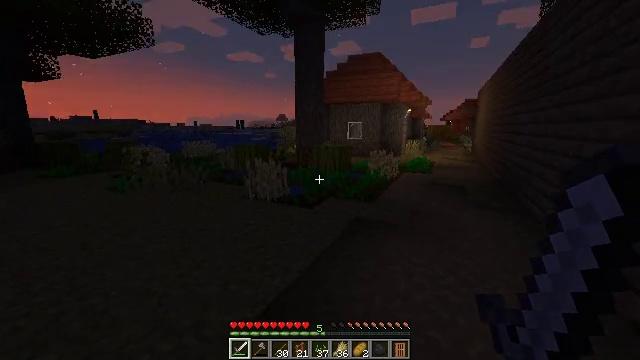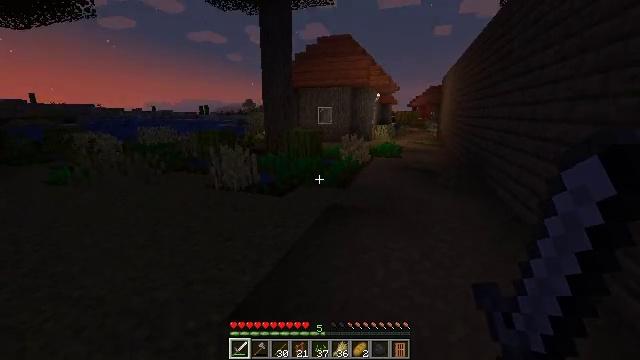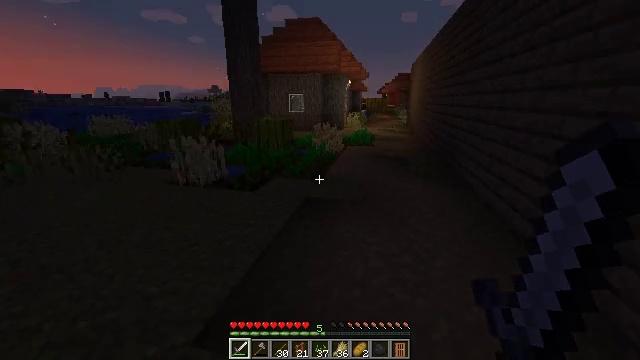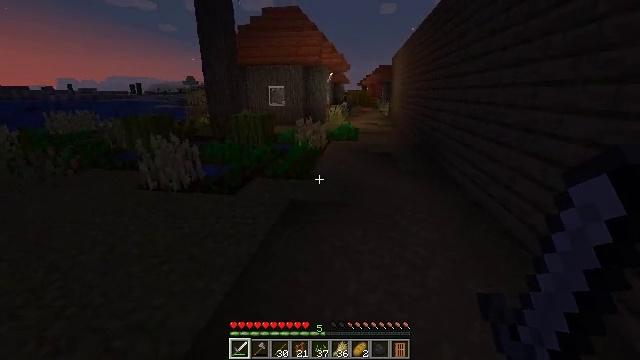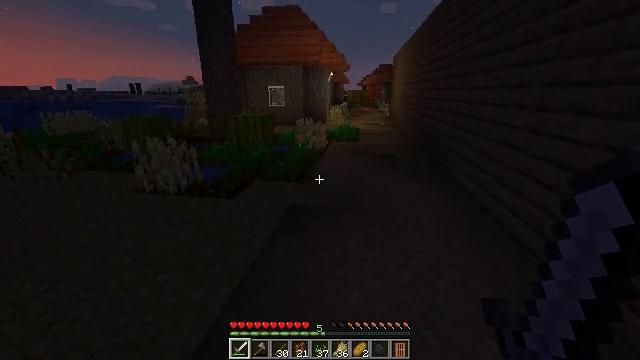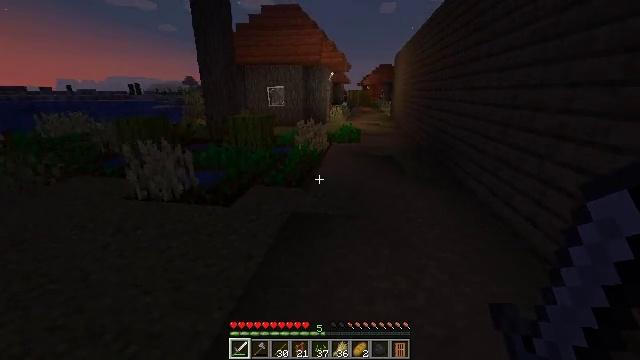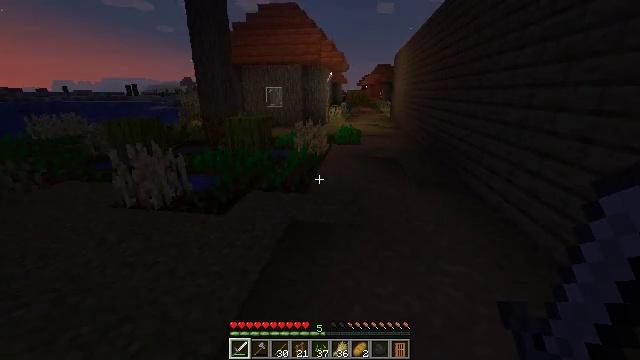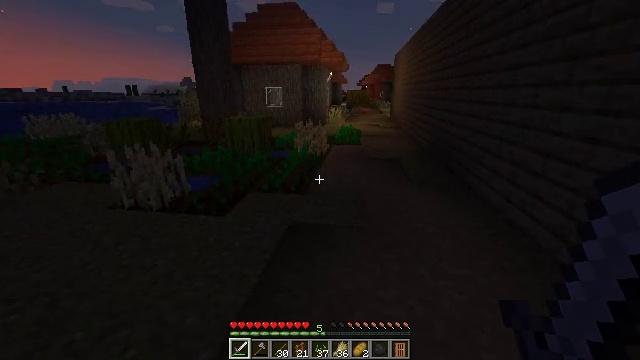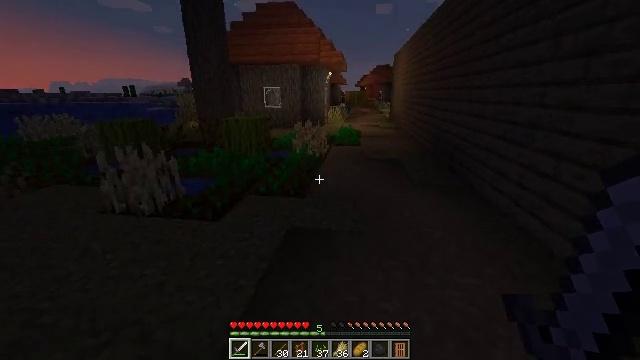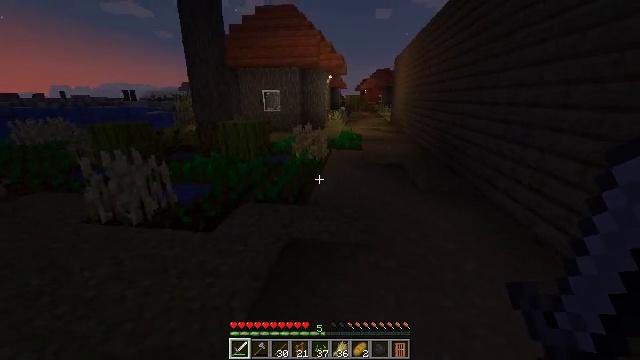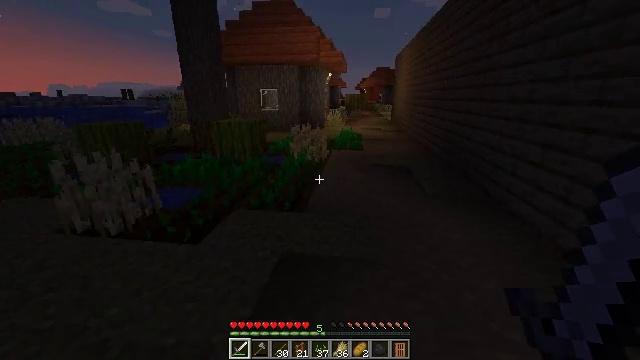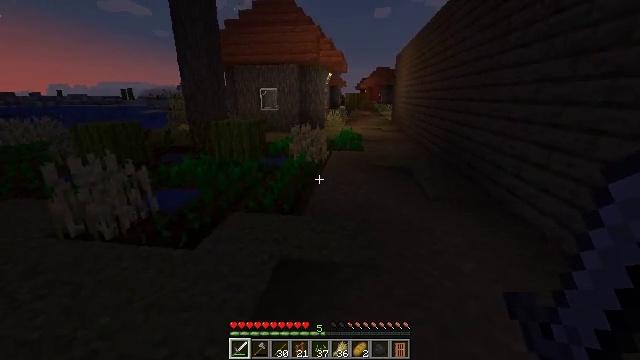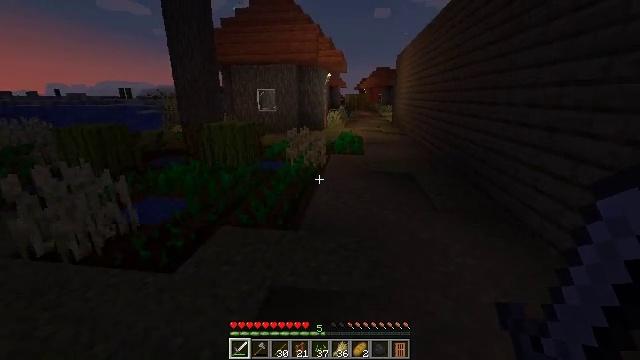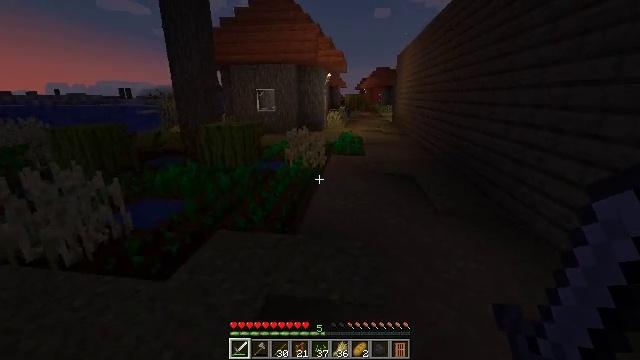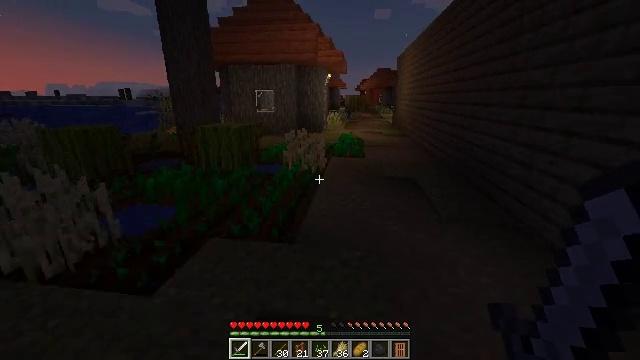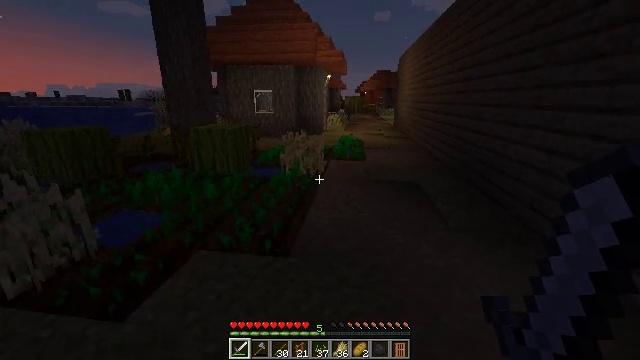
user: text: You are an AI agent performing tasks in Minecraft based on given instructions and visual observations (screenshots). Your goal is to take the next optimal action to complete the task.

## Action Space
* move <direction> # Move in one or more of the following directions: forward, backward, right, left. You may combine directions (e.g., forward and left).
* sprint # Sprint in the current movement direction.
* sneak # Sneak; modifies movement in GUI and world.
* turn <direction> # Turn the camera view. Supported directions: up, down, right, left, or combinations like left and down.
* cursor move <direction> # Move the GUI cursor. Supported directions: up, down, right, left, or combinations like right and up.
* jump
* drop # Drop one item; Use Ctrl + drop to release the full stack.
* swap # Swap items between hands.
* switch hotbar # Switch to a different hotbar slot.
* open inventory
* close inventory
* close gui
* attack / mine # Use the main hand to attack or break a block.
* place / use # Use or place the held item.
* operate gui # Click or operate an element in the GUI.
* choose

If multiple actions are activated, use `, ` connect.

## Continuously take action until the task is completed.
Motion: motion action
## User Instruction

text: Reclaim the acacia fence from a structure.
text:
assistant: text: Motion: move forward, turn right and down
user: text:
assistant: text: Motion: move forward, turn right and down
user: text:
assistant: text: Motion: move forward, turn right and down
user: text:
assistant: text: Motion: move forward
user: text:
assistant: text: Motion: move forward
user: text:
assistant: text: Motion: move forward
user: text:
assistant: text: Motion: move forward
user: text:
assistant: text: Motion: move forward
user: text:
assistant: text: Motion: move forward
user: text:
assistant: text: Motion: move forward
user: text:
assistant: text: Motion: move forward
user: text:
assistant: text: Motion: move forward
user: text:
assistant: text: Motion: move forward
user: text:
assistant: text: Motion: move forward
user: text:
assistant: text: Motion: move forward
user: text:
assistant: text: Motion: move forward, sprint
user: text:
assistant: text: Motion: move forward, sprint, turn right
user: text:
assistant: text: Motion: move forward, sprint, turn right and up
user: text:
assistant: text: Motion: move forward, sprint
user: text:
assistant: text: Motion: move forward, sprint
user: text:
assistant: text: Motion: move forward, sprint
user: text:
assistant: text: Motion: move forward, sprint
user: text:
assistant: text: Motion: move forward, sprint
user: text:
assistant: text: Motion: move forward, sprint
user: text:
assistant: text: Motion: move forward, sprint
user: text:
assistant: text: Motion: move forward, sprint
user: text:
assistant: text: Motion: move forward, sprint, turn right
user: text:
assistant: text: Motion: move forward, sprint, turn right
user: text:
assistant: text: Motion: move forward, sprint, turn right
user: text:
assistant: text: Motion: move forward, sprint, turn right